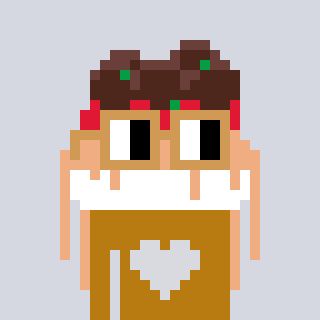
a pixel art character with square brown glasses, a spaghetti-shaped head and a gold-colored body on a cool background